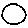
Label: circle